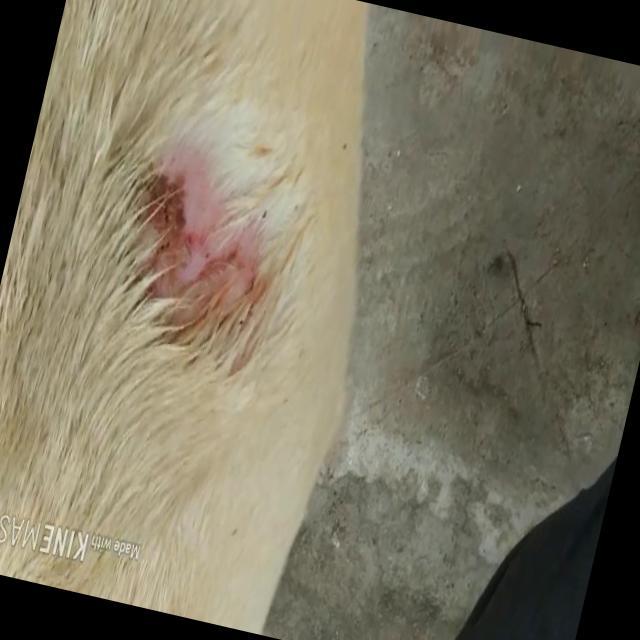
Canine dermatitis — inflammation of the skin presenting with erythema, pruritus, papules, and excoriation. May be allergic, contact, or atopic in origin.